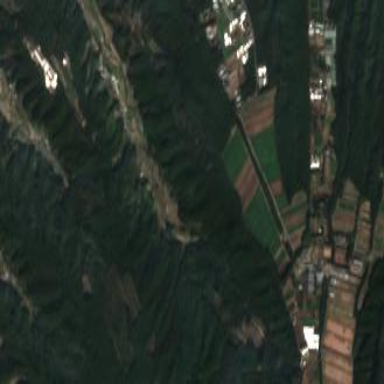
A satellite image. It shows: Plant nursery and research institute.